Lunar surface albedo tile
Center latitude: 42.66
Center longitude: -10.623
Resolution (meters per pixel, mean): 132.3
Tile area (km^2): 17817.8
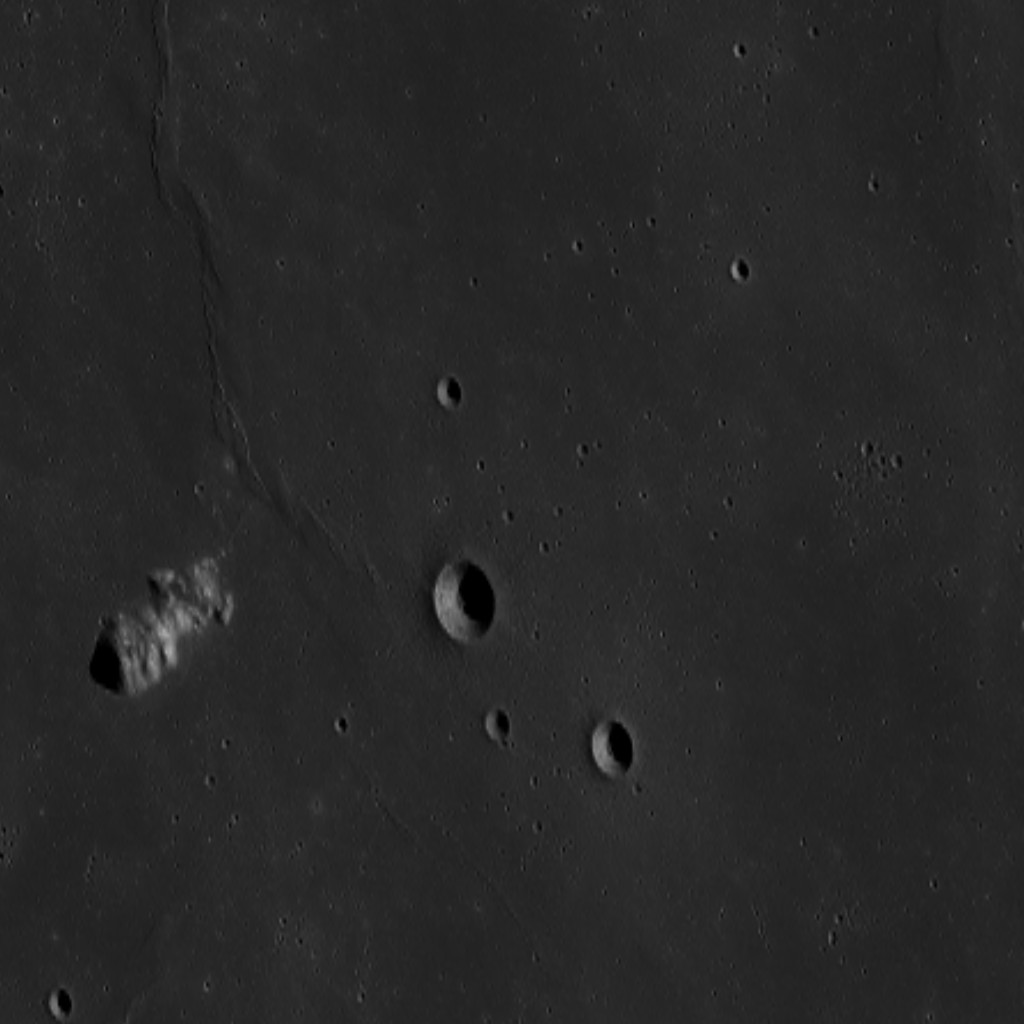